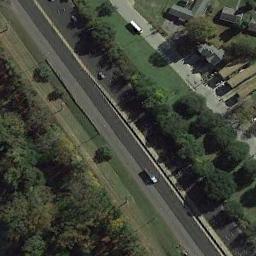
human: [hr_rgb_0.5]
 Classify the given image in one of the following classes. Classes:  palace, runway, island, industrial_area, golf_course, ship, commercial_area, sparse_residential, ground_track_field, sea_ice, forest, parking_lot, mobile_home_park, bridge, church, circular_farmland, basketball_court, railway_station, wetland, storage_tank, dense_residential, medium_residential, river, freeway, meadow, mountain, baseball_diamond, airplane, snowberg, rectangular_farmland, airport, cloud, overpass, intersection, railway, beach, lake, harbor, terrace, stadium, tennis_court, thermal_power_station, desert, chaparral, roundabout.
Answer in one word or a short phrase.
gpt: freeway